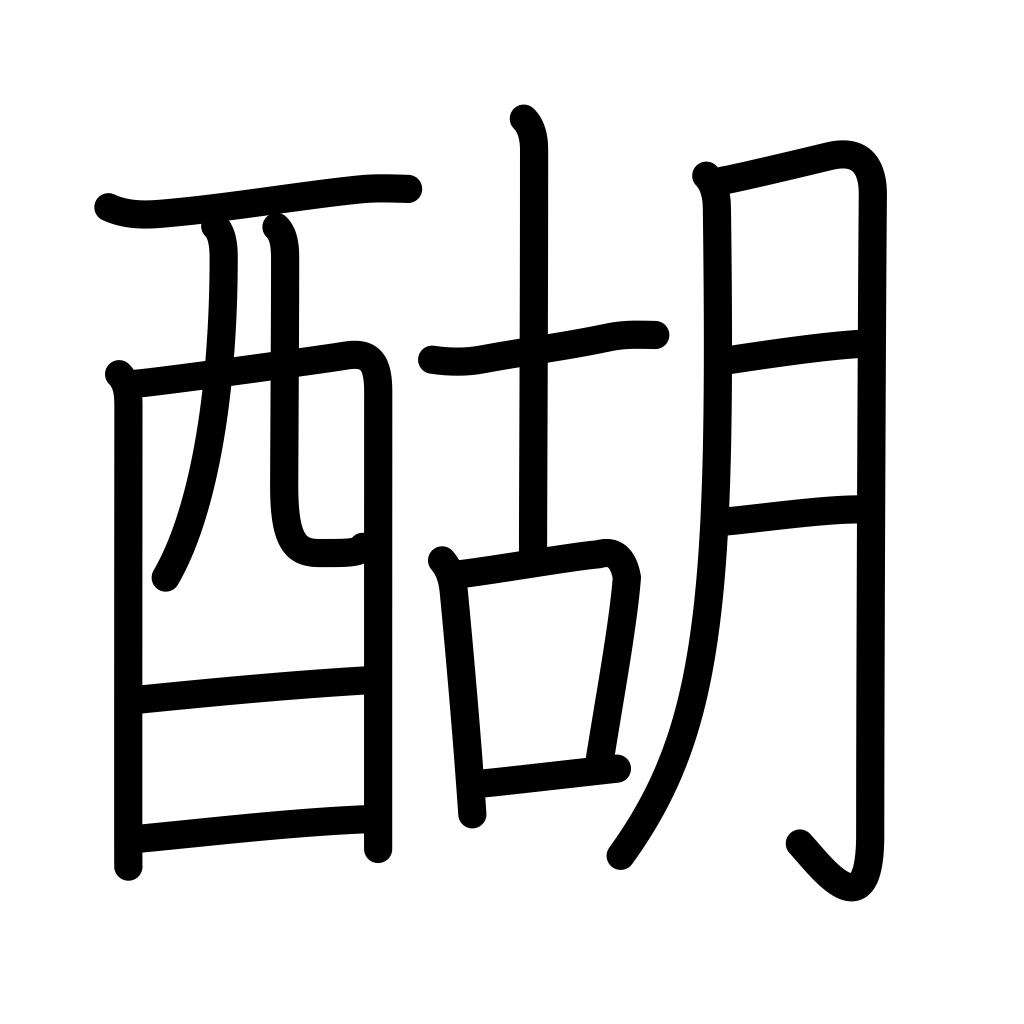
Meaning: boiled butter